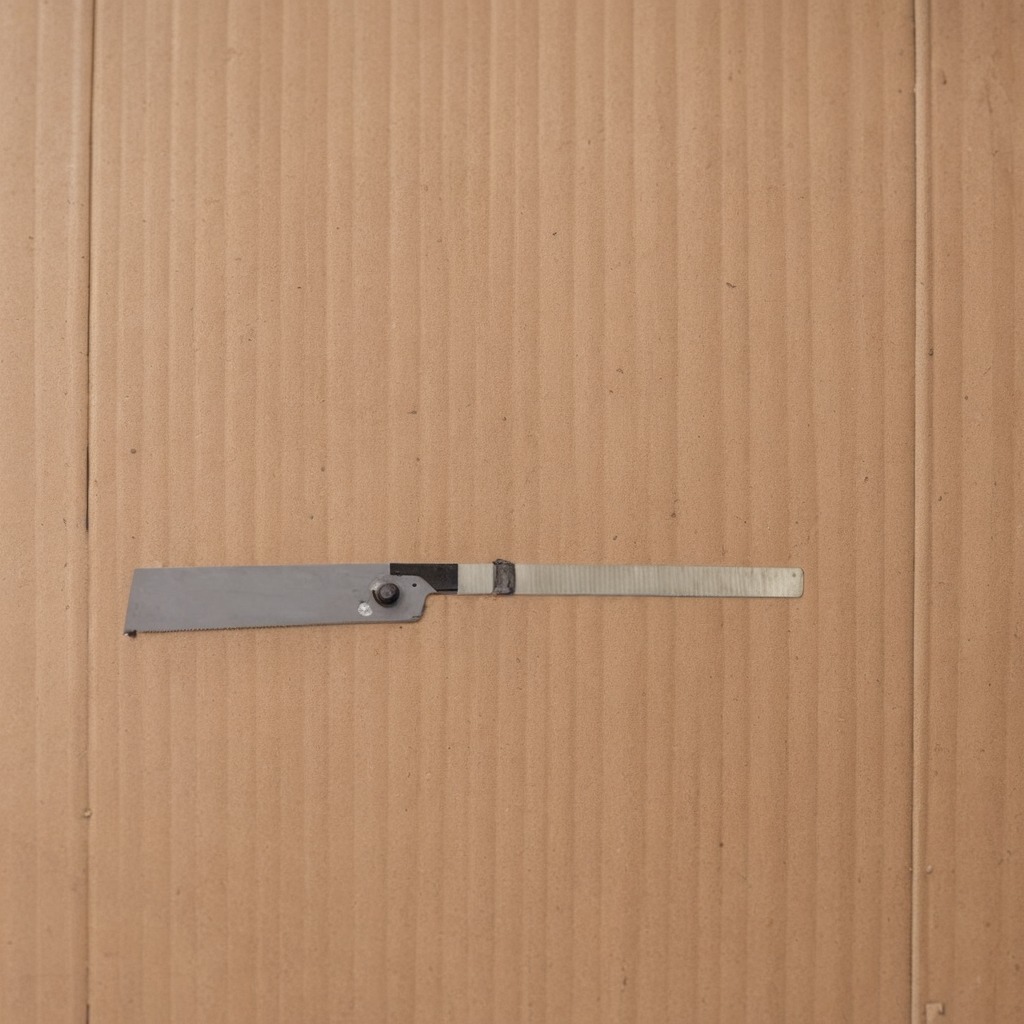
A metal saw is lying on a cardboard box surface in an outdoor workshop during daytime bright natural light soft shadows slightly creased but